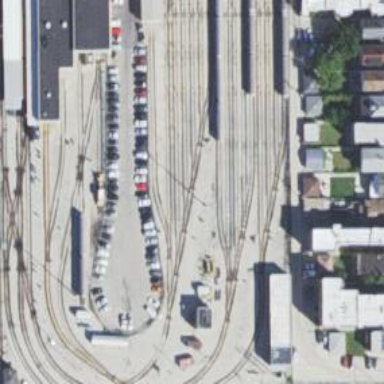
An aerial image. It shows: Electrified rail service yard.